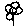
Label: flower